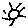
Label: sun